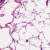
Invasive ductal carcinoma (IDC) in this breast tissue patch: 0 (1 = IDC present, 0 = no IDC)